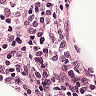
Metastatic tissue present: no